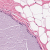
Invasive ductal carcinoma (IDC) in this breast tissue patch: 0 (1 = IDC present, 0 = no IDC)